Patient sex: M
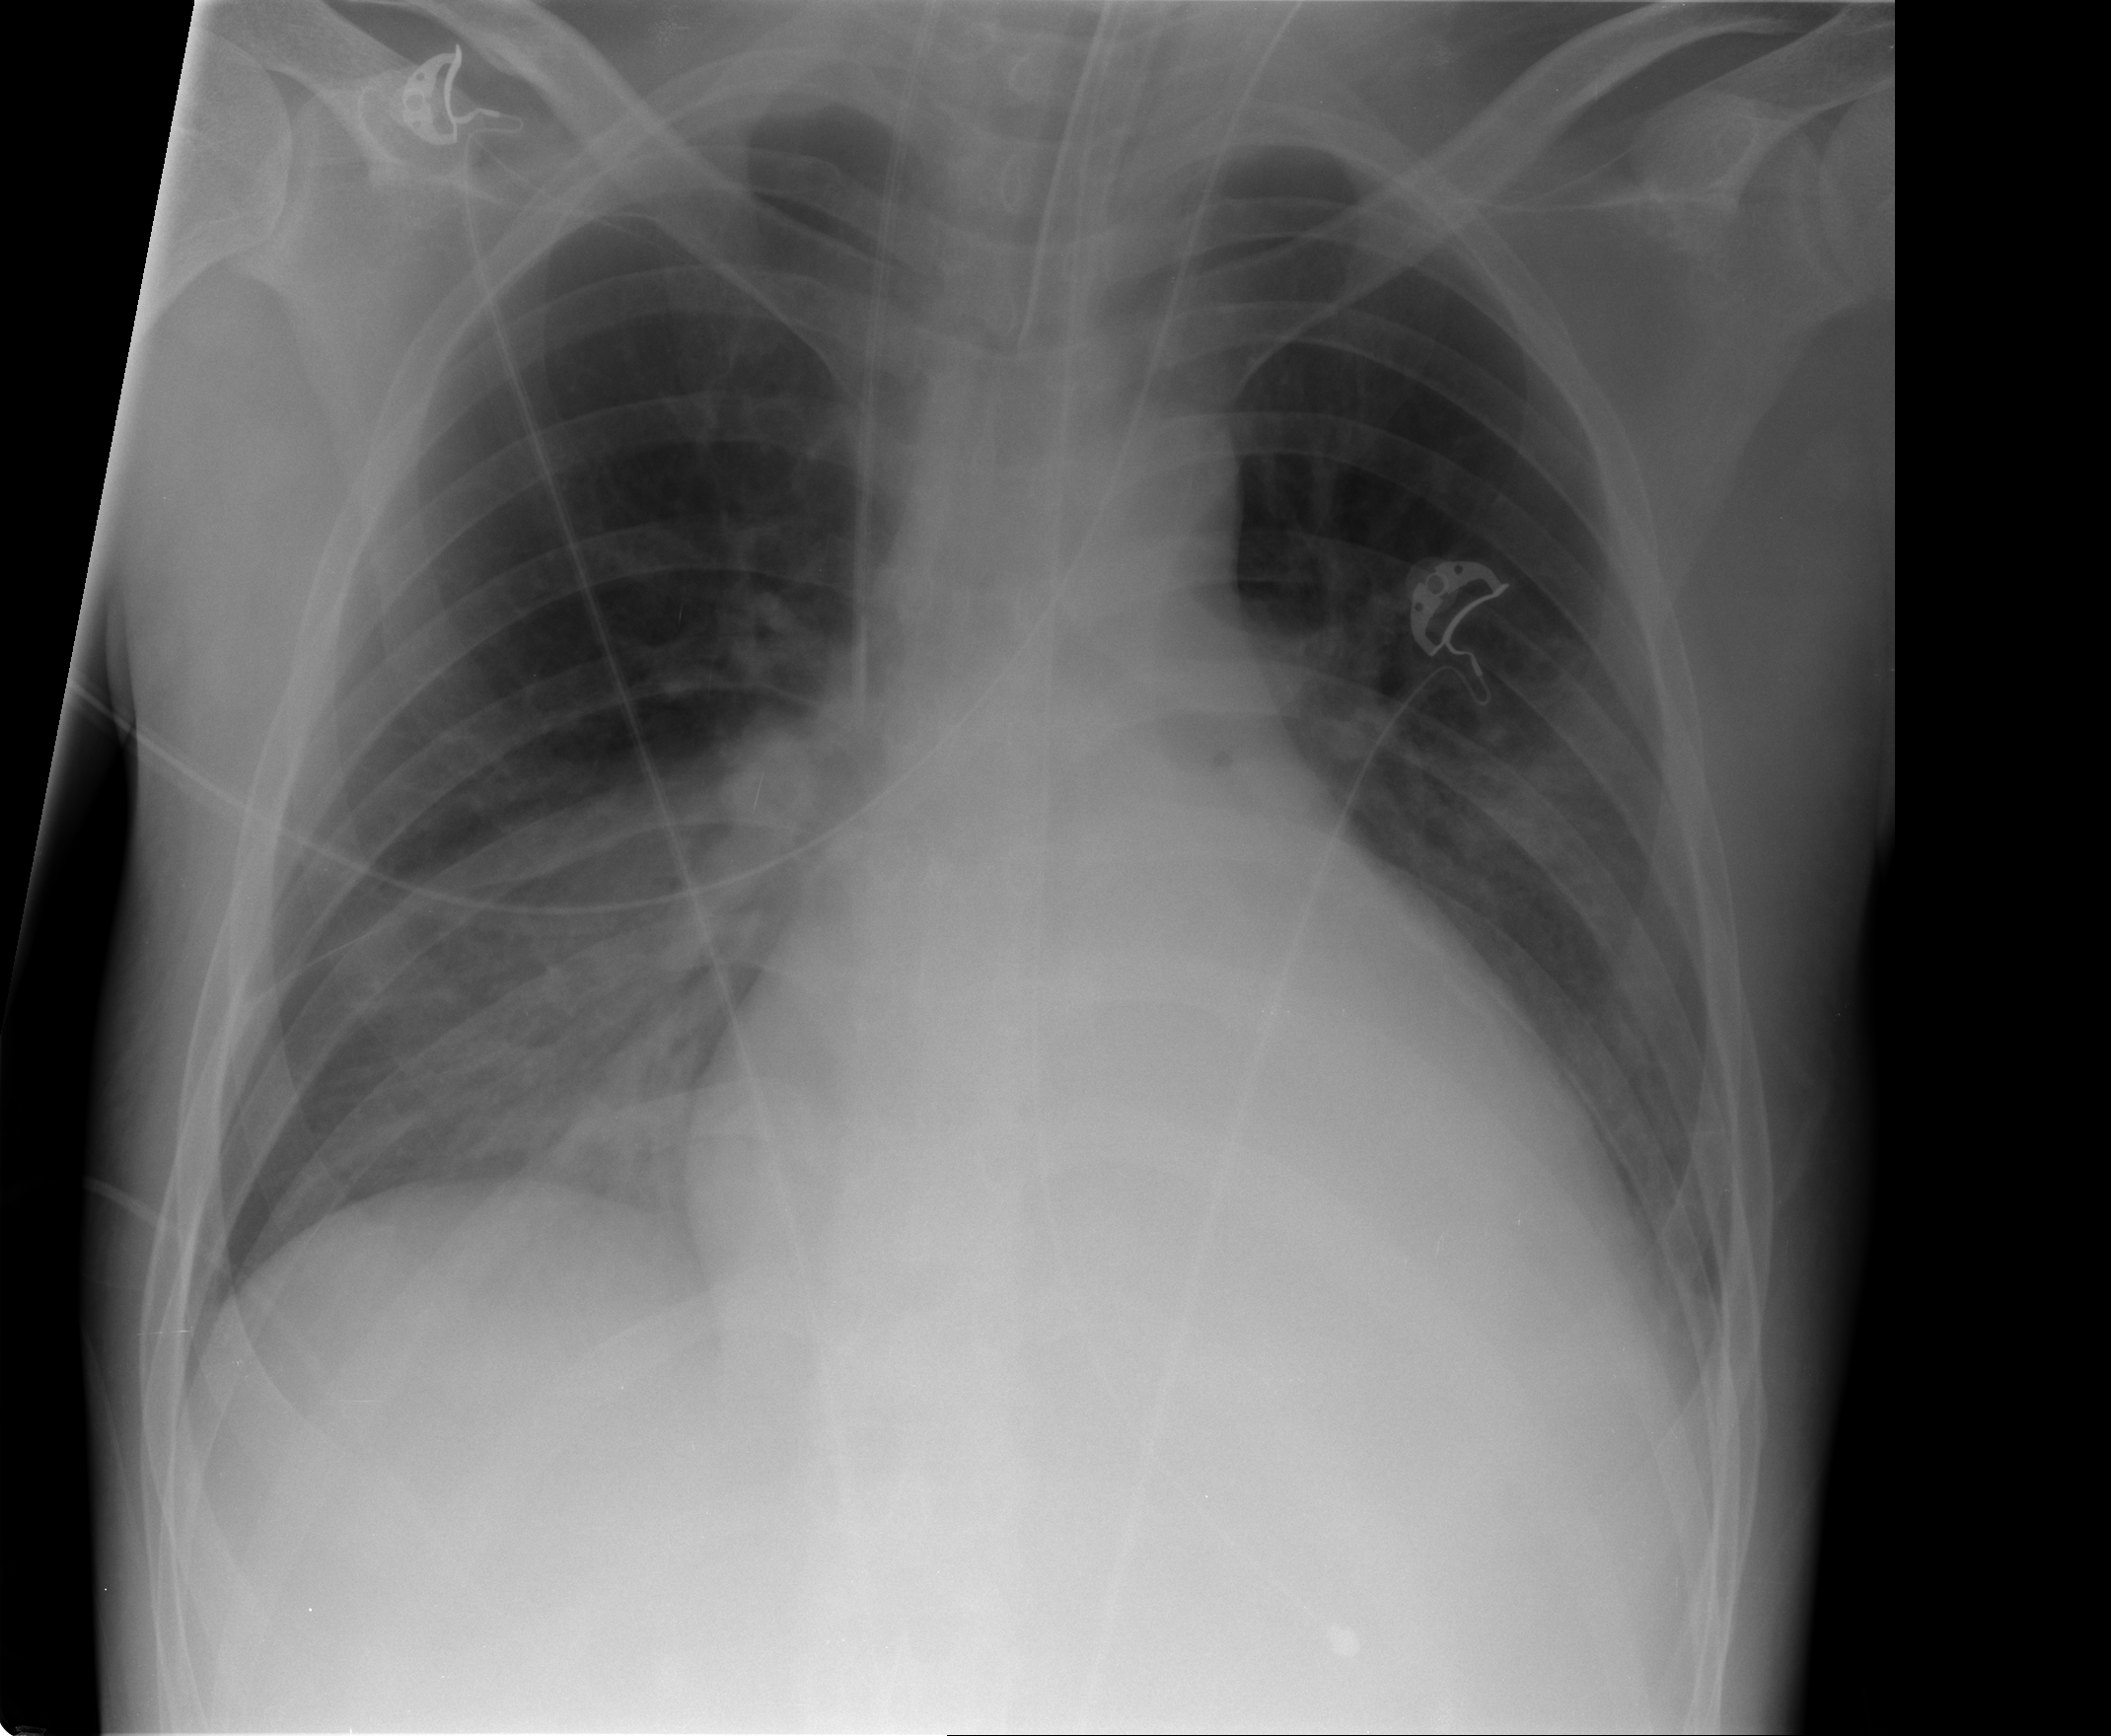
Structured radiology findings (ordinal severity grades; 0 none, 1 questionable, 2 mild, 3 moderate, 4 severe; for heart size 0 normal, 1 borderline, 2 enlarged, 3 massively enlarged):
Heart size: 2
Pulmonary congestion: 2
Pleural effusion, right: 2
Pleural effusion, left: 0
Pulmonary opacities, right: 2
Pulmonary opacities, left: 2
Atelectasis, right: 2
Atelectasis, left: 2